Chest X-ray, PA view. Patient: 73 years old, sex M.
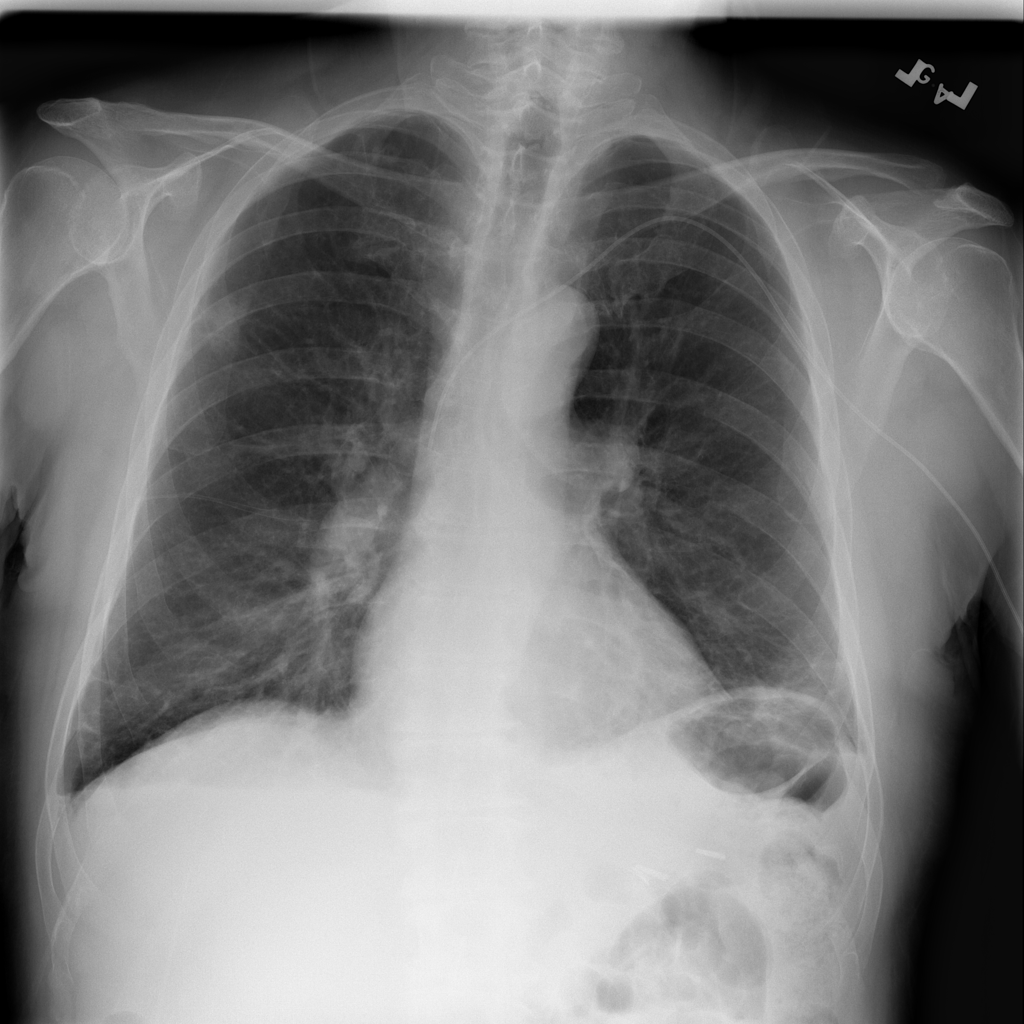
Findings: No Finding